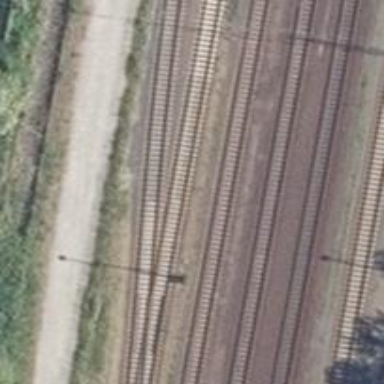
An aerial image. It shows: Siding railway line with electrified contact line for the trains.